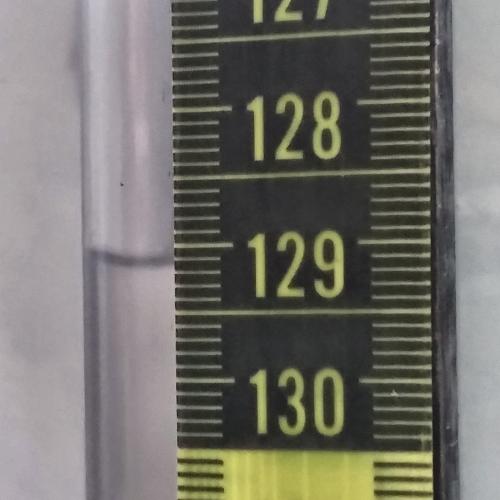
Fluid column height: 129.1 cm